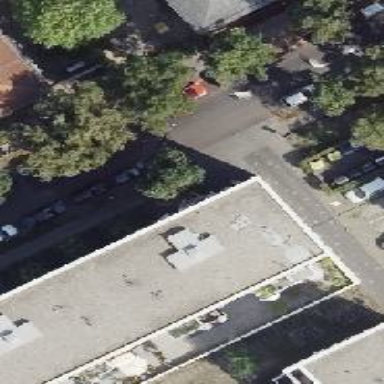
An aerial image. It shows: Parking entrance.